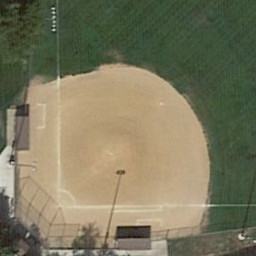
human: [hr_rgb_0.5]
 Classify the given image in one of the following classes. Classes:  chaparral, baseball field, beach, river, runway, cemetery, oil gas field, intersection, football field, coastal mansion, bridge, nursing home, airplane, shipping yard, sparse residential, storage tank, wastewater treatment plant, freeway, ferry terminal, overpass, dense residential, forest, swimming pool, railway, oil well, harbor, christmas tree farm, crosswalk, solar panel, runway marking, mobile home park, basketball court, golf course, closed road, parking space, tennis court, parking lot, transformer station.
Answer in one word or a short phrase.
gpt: baseball field